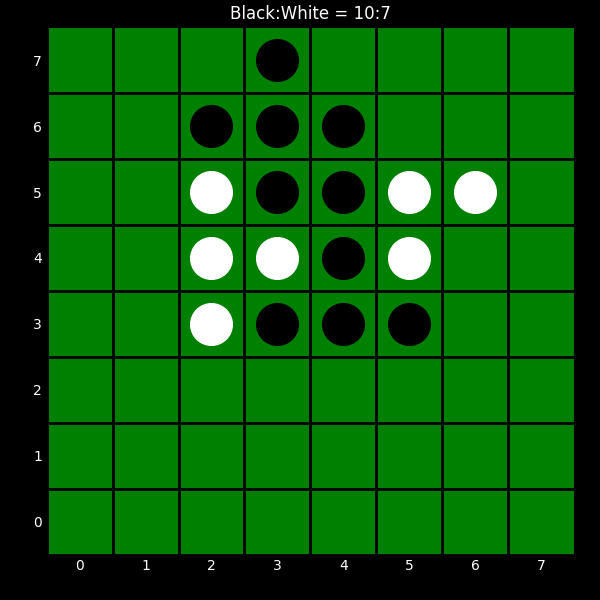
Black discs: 10
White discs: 7